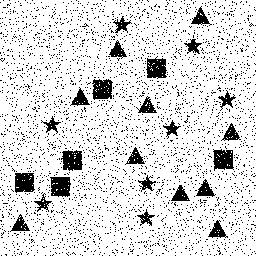
Squares: 6
Triangles: 10
Stars: 8
Total shapes: 24